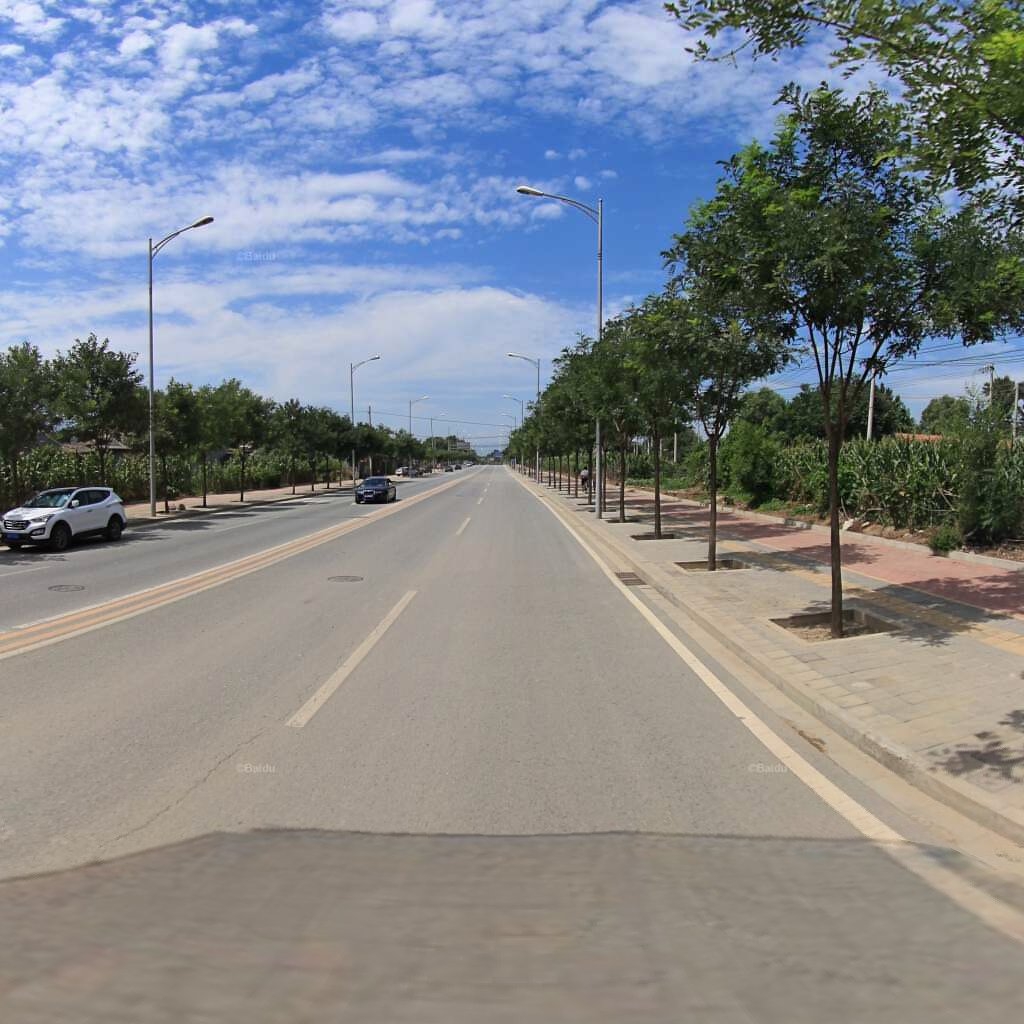
Region: Haidian
Road damage annotations: longitudinal crack, manhole cover, manhole cover